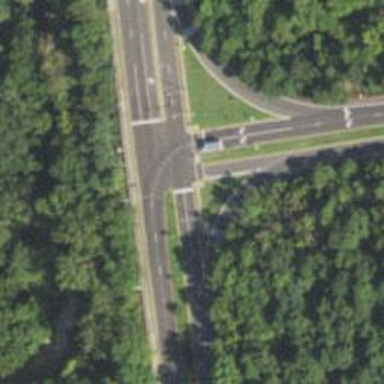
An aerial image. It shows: Asphalt trunk link road.